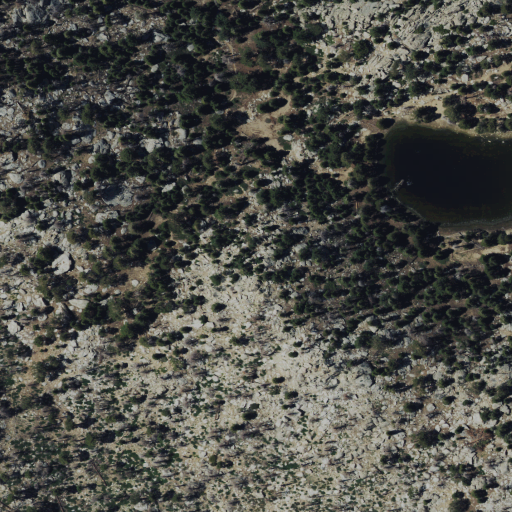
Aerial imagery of gap in California named Hidden Lake Divide containing shrub, evergreen forest, grassland, and woody wetlands